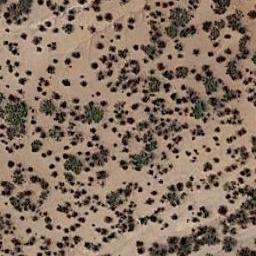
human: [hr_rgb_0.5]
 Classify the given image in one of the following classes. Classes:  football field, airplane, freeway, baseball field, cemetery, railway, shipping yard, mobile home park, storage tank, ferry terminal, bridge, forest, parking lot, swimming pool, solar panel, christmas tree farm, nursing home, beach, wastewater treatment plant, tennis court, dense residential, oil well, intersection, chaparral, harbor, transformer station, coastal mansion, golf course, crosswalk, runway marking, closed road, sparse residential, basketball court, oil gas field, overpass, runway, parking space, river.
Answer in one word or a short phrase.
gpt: chaparral